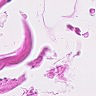
Metastatic tissue present: no